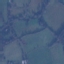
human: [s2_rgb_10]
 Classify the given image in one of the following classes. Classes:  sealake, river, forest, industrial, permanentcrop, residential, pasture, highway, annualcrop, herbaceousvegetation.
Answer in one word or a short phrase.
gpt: Pasture